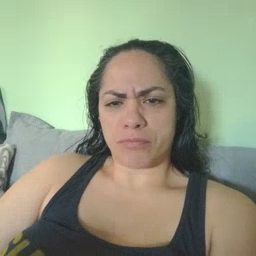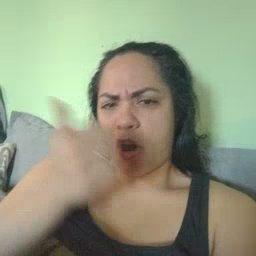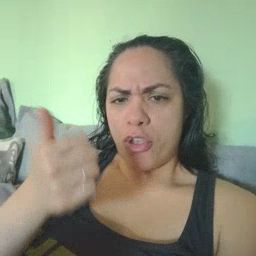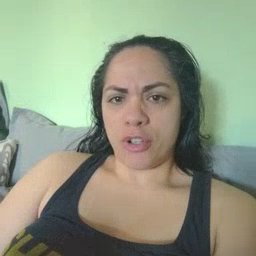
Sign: another